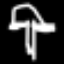
Label: mushroom